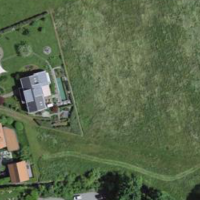
EUNIS habitat code: 24
Species observed at this site:
Urtica dioica